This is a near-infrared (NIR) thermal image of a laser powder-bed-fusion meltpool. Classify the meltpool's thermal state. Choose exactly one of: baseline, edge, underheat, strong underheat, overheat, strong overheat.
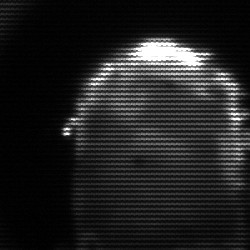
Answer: baseline